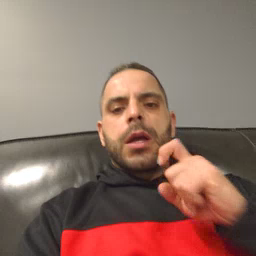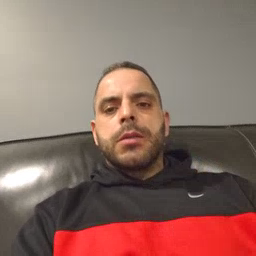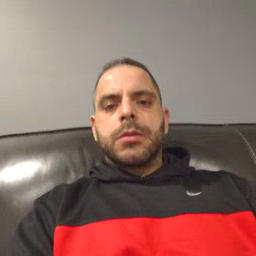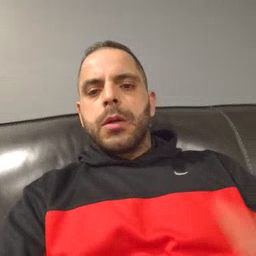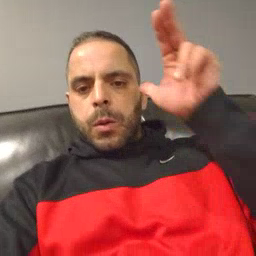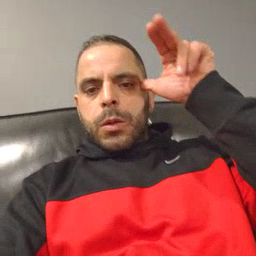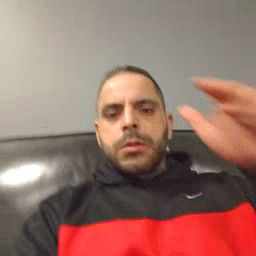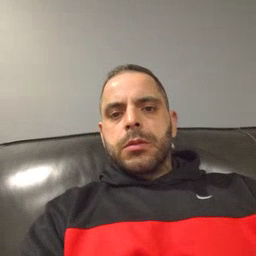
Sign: horse